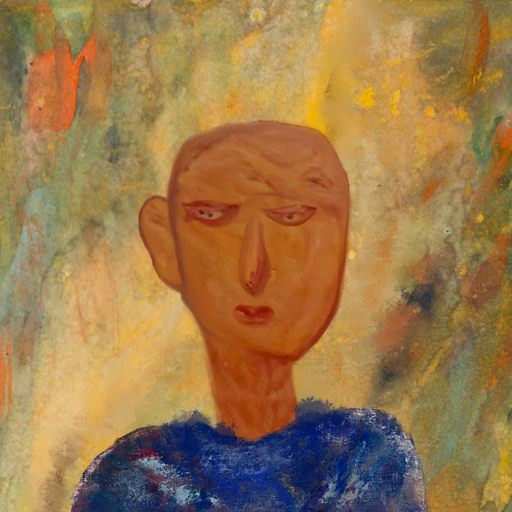
Background: Comrade, Head And Neck Front: Pious_Lady, Face Front: Pious_Lady, Bust: Irani, Hair Front: Blank, Head Accessory: Blank, Second Necklace: Blank, Necklace: Blank, Baby: Blank